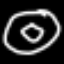
Label: donut